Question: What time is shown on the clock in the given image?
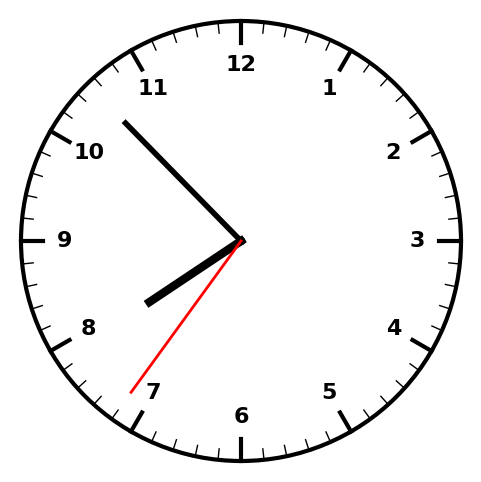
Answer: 07:52:36